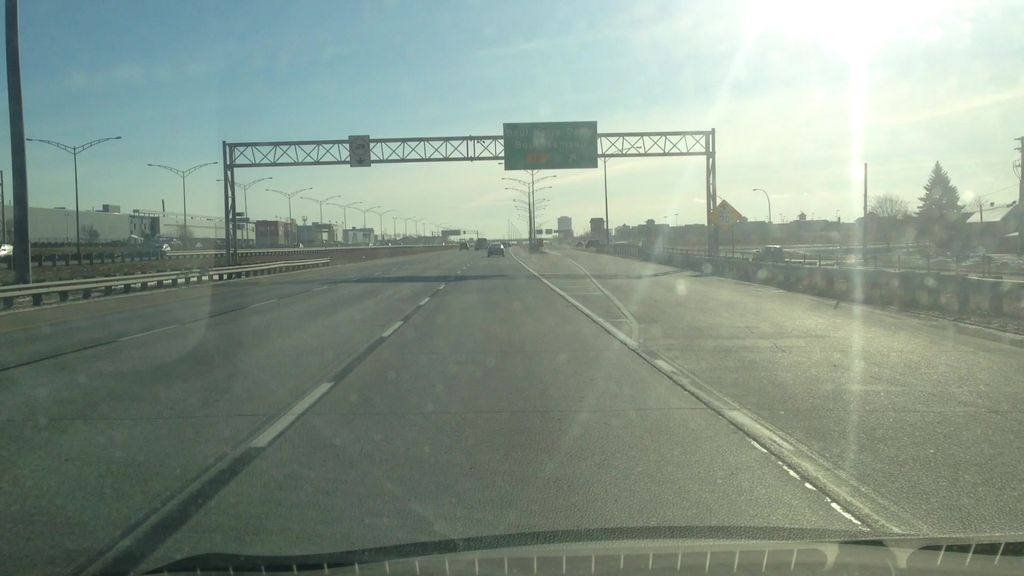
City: montreal